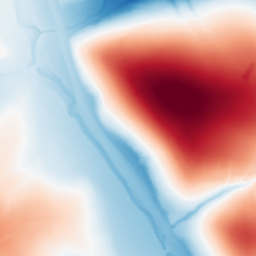
Category: trend_removal
Decomposition family: polynomial_high
Decomposition parameters: degree: 6
Upsampling method: linear_exact
Upsampling parameters: scale: 8
Upsampling scale: 8